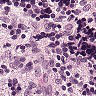
Metastatic tissue present: no